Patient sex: M
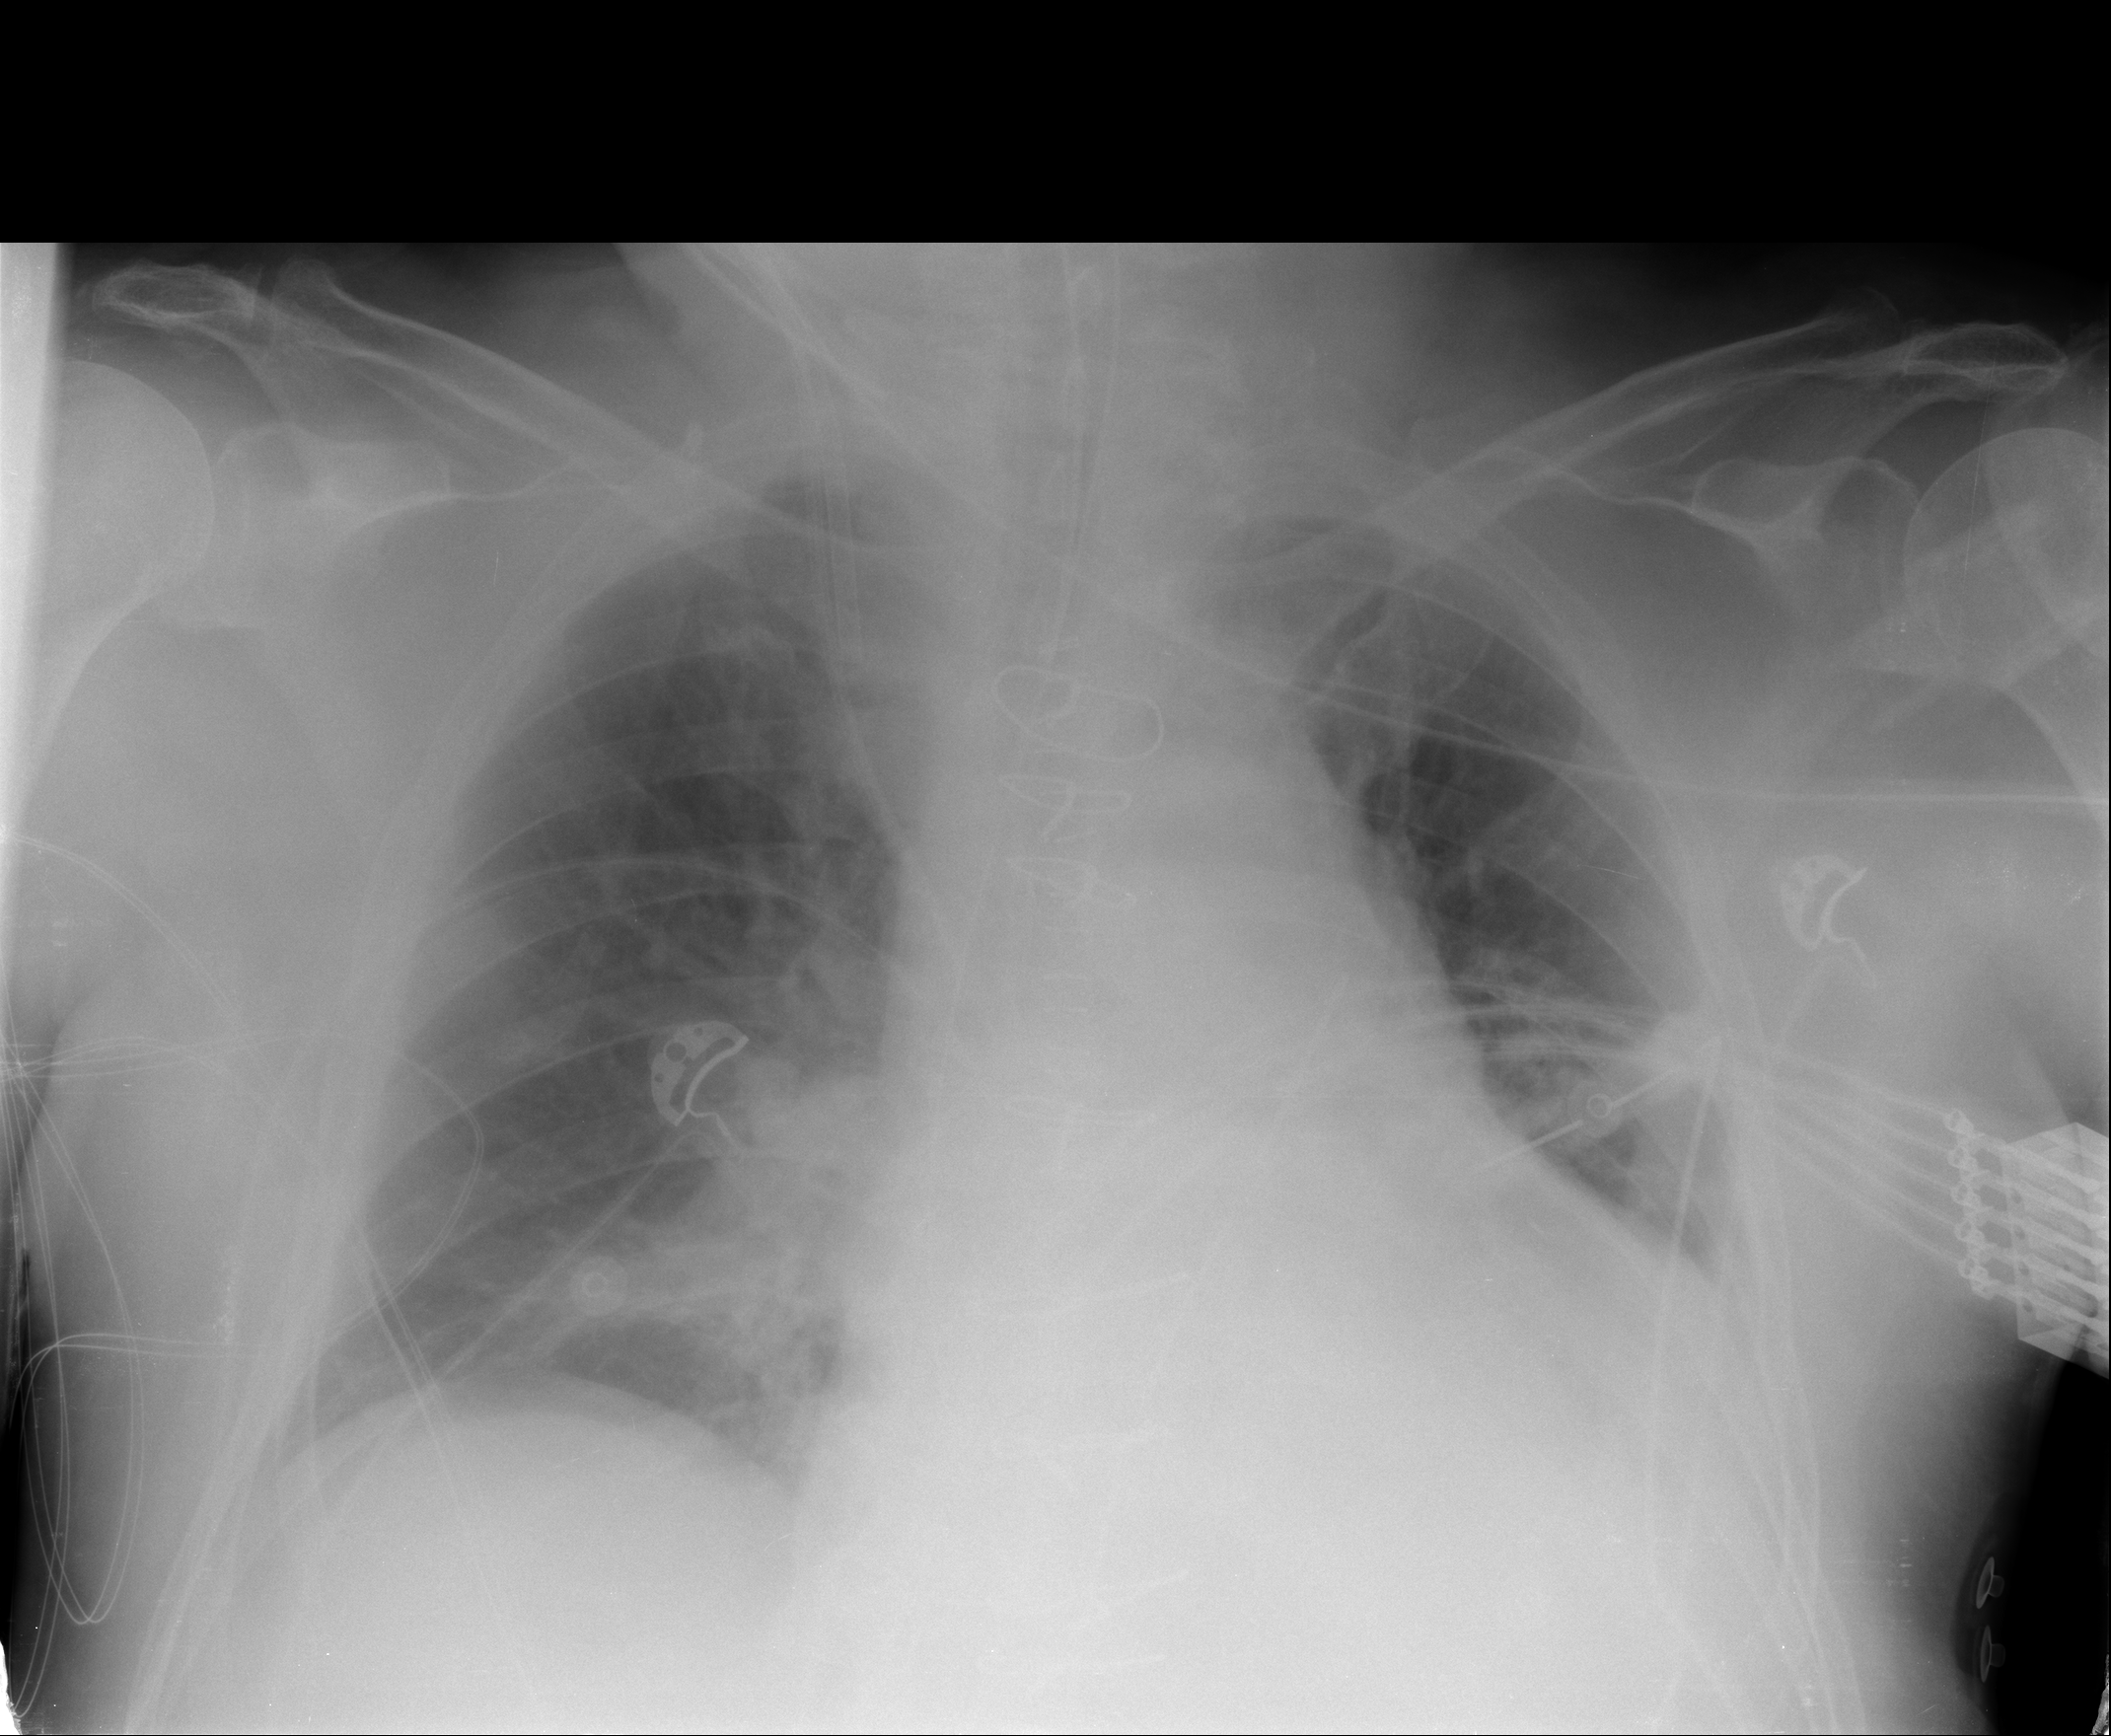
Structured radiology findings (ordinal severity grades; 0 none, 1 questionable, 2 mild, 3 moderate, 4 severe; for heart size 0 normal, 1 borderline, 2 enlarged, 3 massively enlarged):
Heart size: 2
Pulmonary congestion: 2
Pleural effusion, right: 0
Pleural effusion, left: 2
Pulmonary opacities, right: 2
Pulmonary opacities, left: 0
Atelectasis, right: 2
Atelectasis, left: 2